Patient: sex M, age 22
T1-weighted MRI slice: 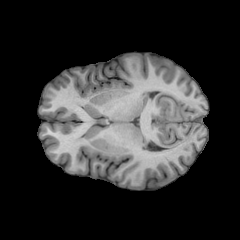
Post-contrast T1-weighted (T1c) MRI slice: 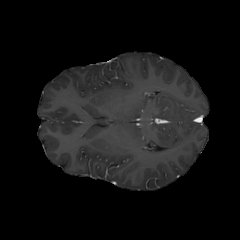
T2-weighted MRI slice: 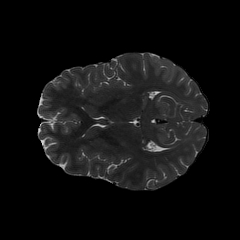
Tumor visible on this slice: no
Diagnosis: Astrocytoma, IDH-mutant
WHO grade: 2